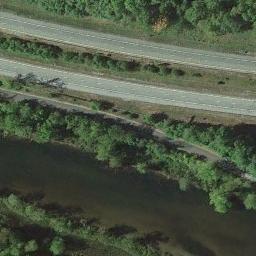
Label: freeway